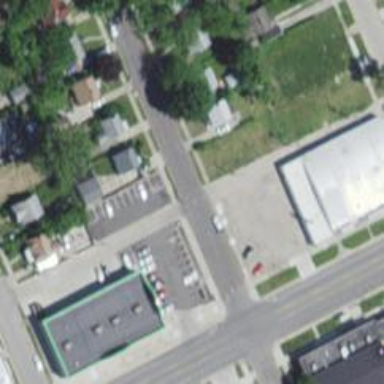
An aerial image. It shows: Alley classified as service road.